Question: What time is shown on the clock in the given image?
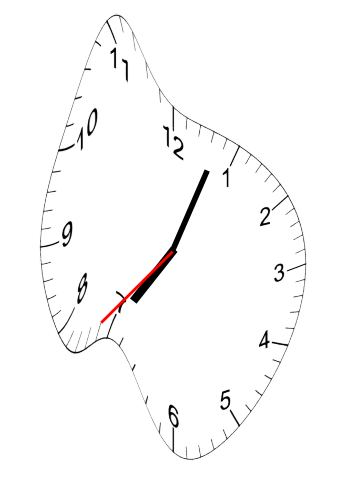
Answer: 07:03:37